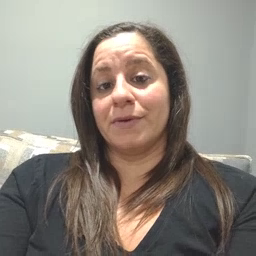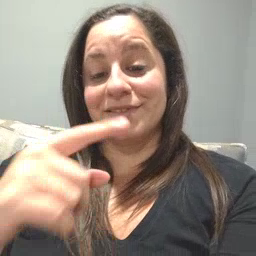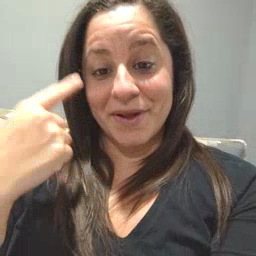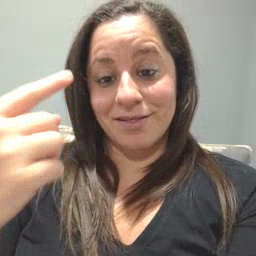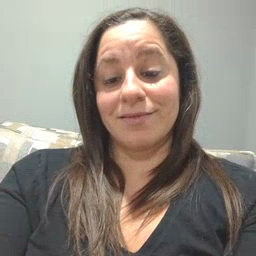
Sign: smile